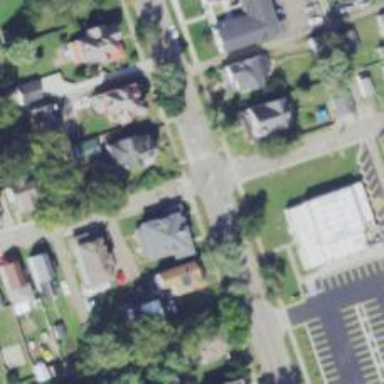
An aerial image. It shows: Neighbourhood with historic district.